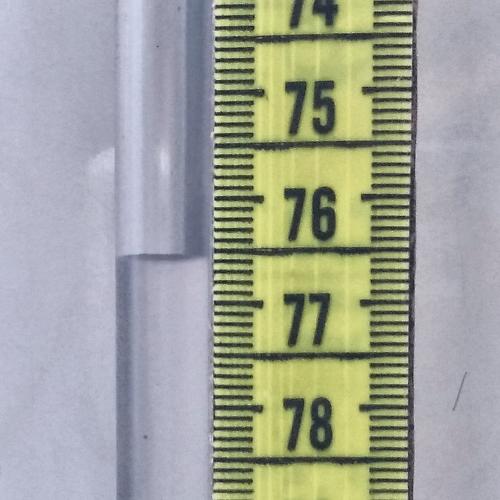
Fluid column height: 76.6 cm